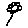
Label: flower